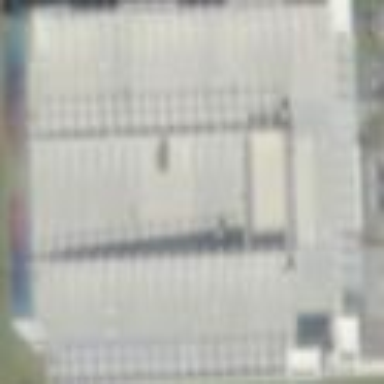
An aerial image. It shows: Multi-storey parking building.